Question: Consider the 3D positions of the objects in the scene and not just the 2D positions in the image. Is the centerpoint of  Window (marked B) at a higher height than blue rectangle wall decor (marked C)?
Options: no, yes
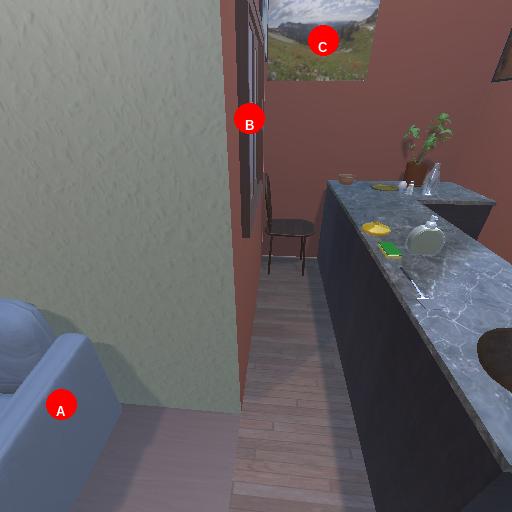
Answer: no